Field crop: maize
Growth stage: 2
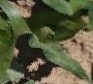
Species: maize